Field crop: tomato
Growth stage: 2
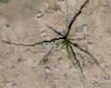
Species: cyperus